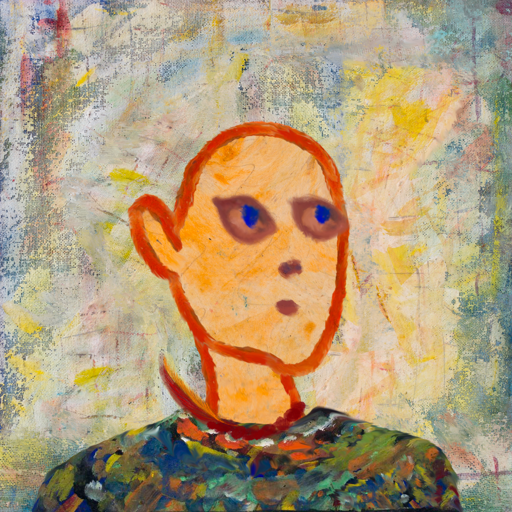
Background: Irani, Head And Neck Side: Experience, Face Side: Mother_And_Son_Mother, Bust: An_Impression, Hair Side: Blank, Head Accessory: Blank, Second Necklace: Blank, Necklace: Pipe, Baby: Blank